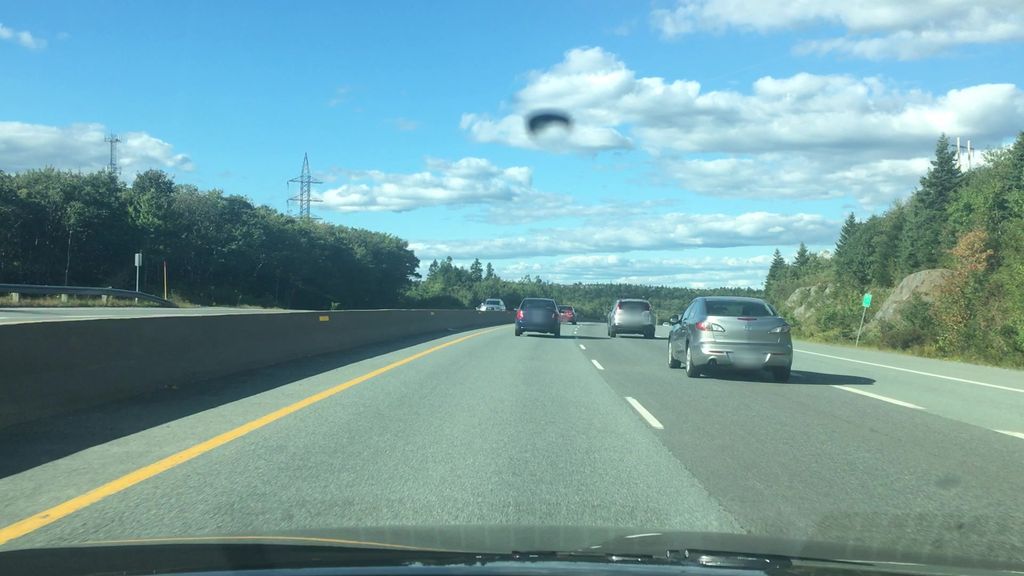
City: halifax